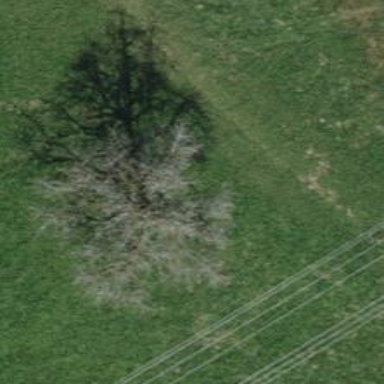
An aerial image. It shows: Agricultural area with deciduous broadleaved trees.